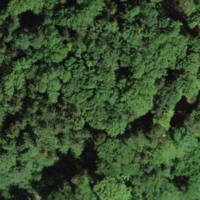
EUNIS habitat code: 41
Species observed at this site:
Lysimachia nemorum